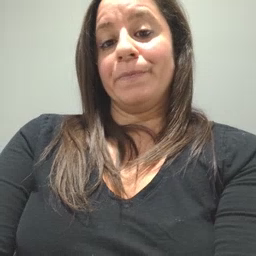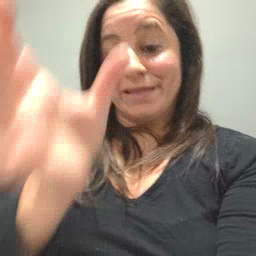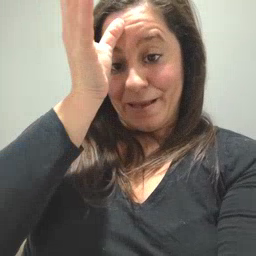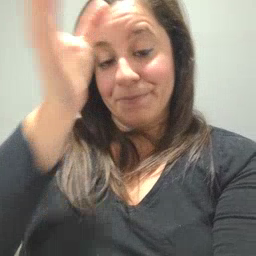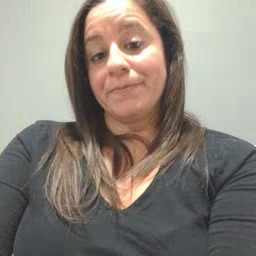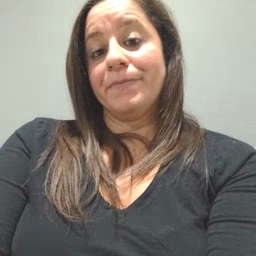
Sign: dad